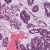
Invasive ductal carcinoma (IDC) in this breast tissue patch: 1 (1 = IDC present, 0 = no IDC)